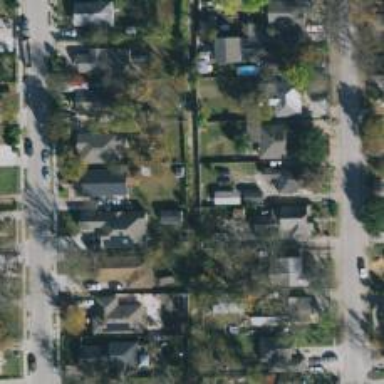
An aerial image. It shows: Alley classified as service road.